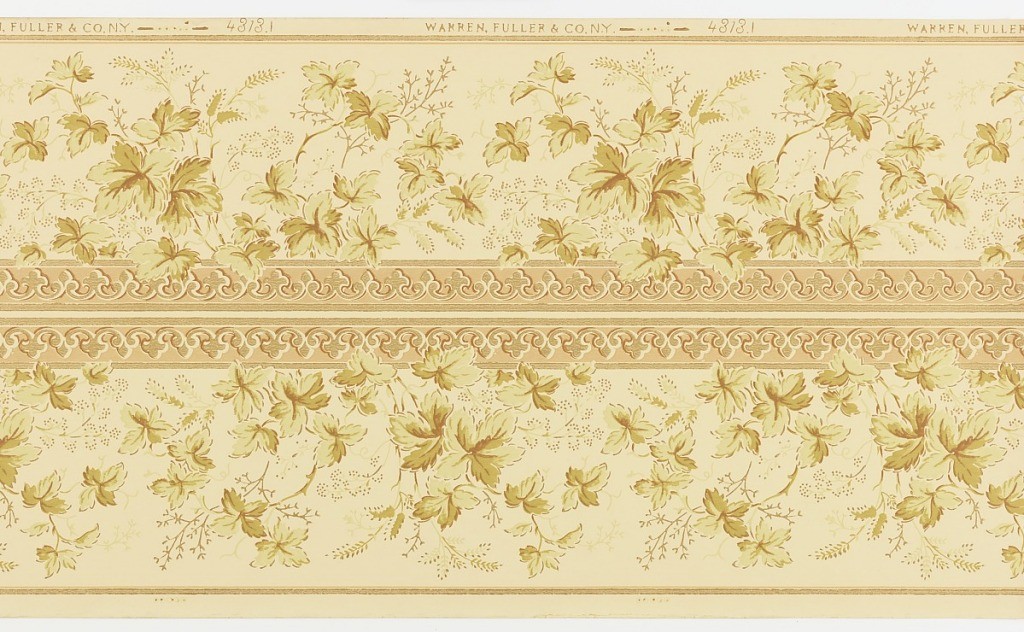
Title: Frieze
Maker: Warren, Fuller and Co.
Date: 1905–1915
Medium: Machine-printed paper
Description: Wide top band of foliate sprigs. Narrow band of gothic architectural molding at lower edge. Two borders printed across the width. Printed in shades of green and tan on taupe ground.